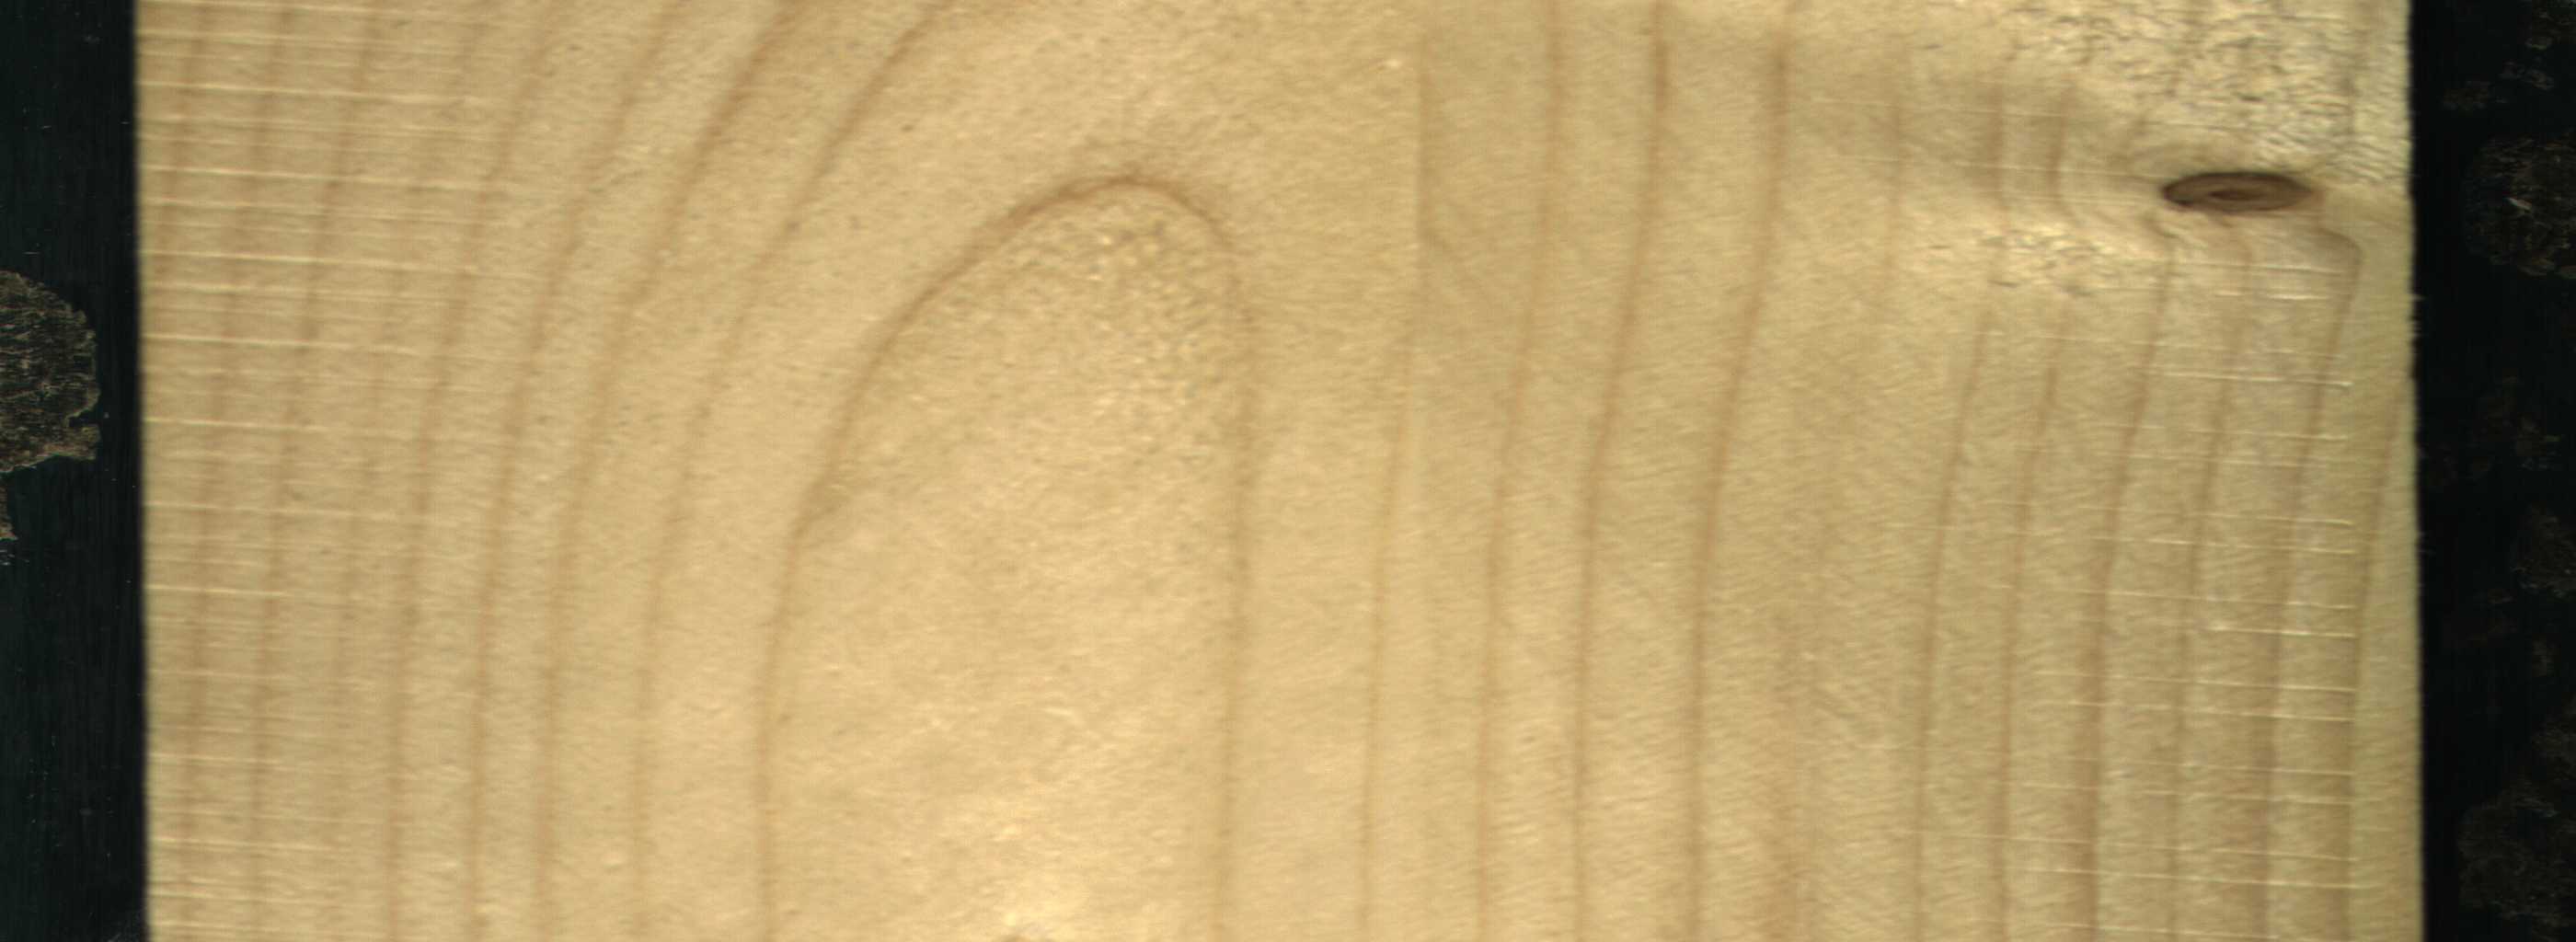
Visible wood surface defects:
Dead_Knot